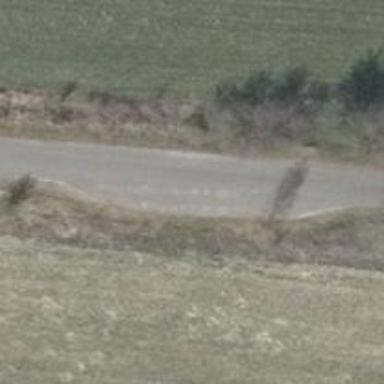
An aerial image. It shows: Passing place on the road.